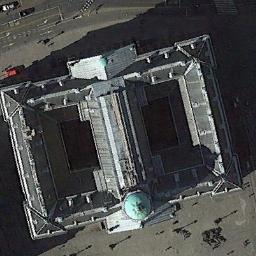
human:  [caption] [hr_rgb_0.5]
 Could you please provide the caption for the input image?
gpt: The church with a green circular pointed tower has two yards .

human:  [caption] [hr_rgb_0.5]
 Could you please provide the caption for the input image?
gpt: There is a gray church with a blue circular roof is on the open place .

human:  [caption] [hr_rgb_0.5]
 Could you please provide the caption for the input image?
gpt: This is a church  There are many trees around it .

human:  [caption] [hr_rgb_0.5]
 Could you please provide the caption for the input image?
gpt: A church with a rectangular gray roof with a turquoise tower on the roof and many pedestrians in the square next to the church .

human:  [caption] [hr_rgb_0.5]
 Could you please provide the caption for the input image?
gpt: A rectangular church with a courtyard on a open square .